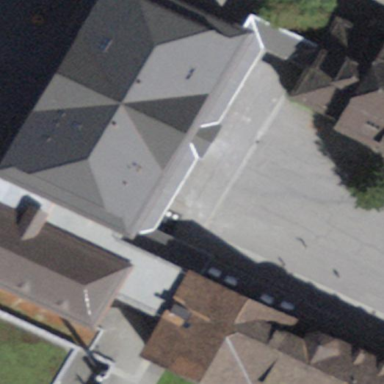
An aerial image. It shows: School building.